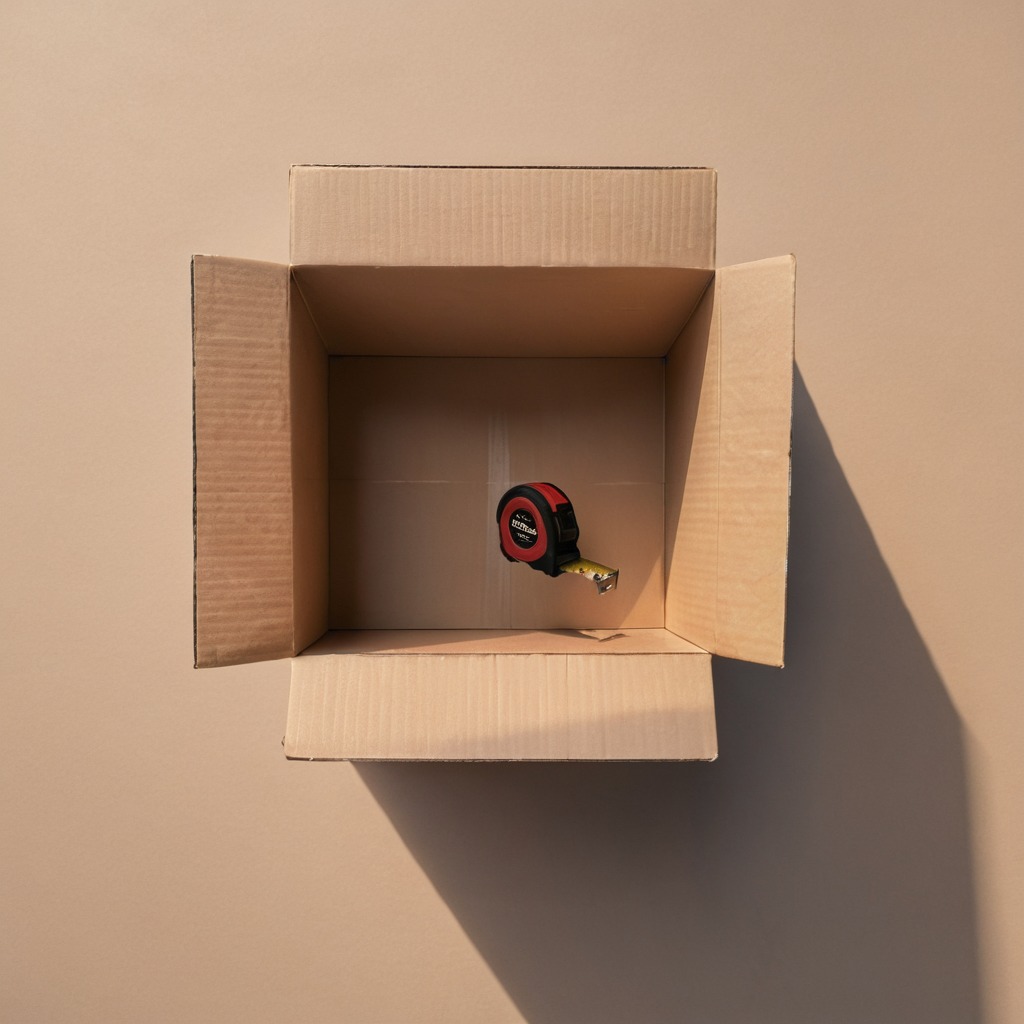
A measuring tape lies on the cardboard box surface in an outdoor workshop during daytime bright natural light soft shadows slightly creased but